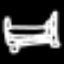
Label: bed